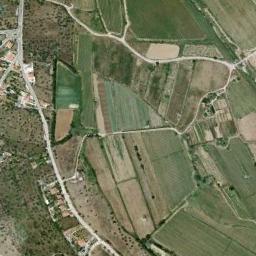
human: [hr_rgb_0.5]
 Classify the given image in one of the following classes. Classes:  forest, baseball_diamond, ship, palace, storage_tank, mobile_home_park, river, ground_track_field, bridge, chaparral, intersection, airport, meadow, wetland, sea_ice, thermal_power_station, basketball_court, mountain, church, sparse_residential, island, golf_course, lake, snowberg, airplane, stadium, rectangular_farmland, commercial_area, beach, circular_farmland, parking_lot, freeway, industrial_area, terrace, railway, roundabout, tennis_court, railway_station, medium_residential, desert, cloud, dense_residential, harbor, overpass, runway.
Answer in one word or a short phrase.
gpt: terrace